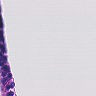
Metastatic tissue present: no